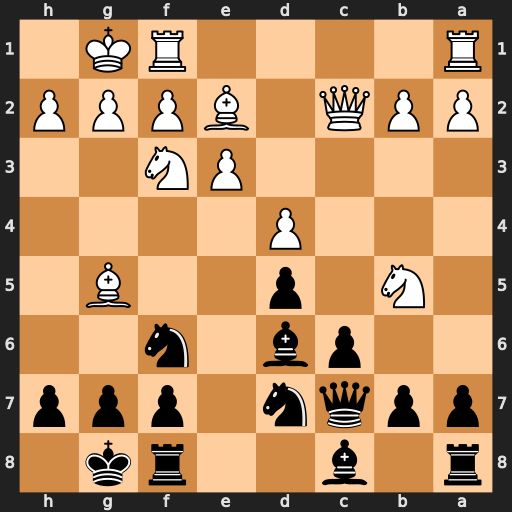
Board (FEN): r1b2rk1/ppqn1ppp/2pb1n2/1N1p2B1/3P4/4PN2/PPQ1BPPP/R4RK1
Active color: b
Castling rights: -
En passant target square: -
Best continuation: cxb5 Qxc7 Bxc7